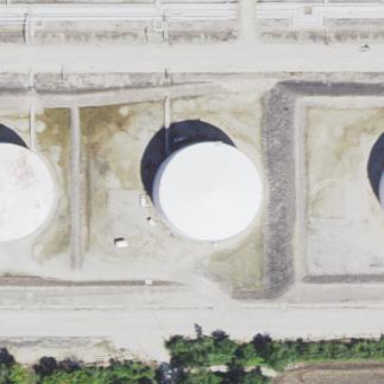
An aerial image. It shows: Storage tank which is man-made.